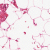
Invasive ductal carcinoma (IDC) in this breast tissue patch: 0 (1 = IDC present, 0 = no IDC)